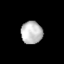
Tissue: lung
Cell type: Epithelial cells
Senescence score: 0.2404
Nuclear area (px): 474
Mean DAPI intensity: 189.681